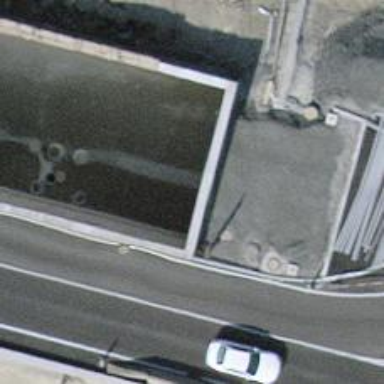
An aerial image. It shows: Secondary road passing through tunnel.